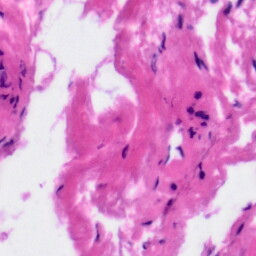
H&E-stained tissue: Tonsil